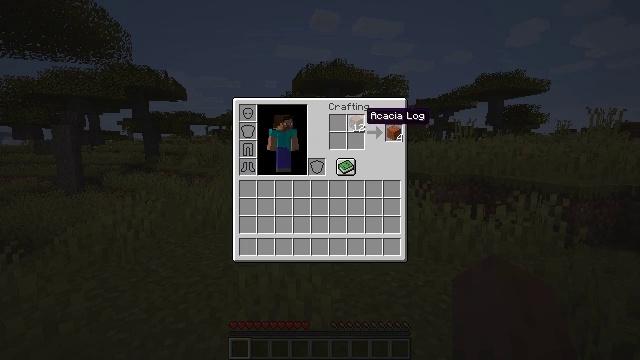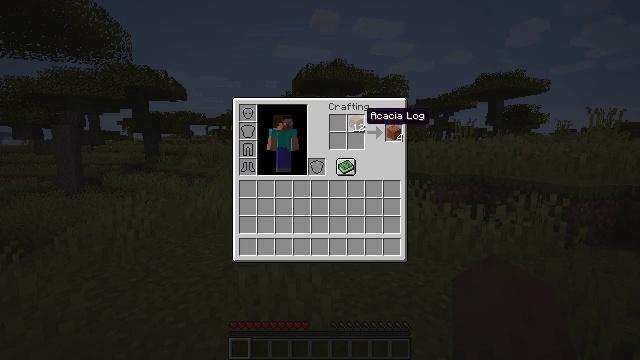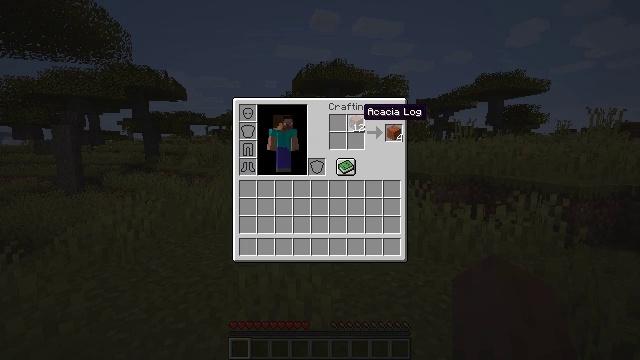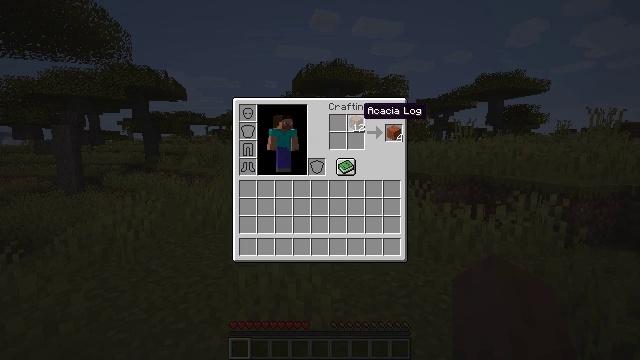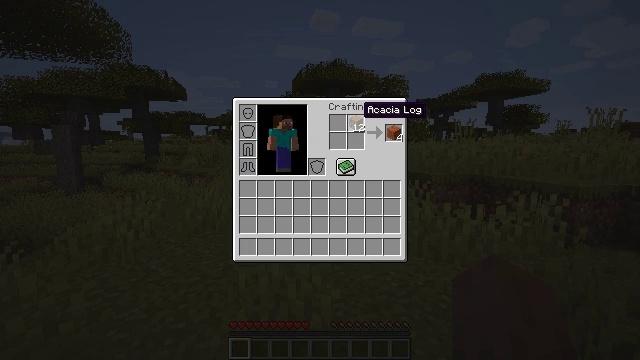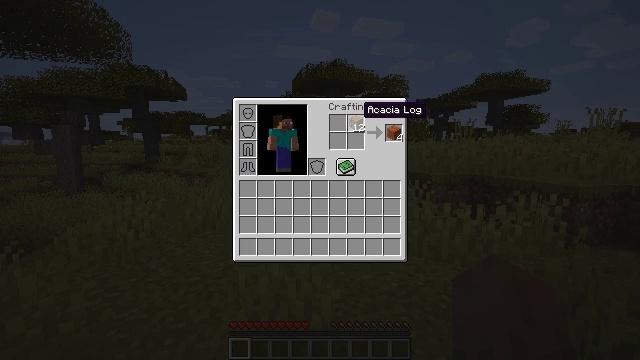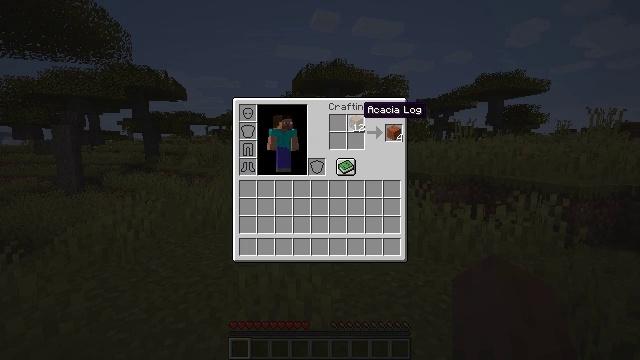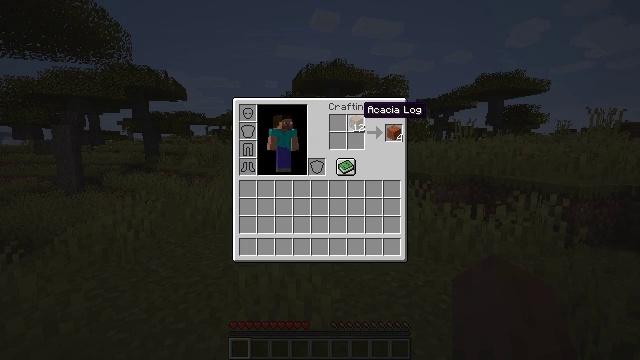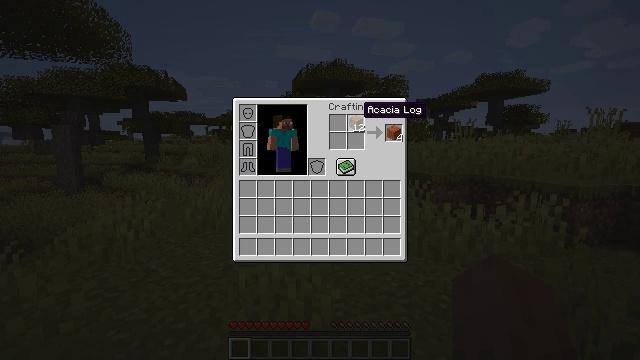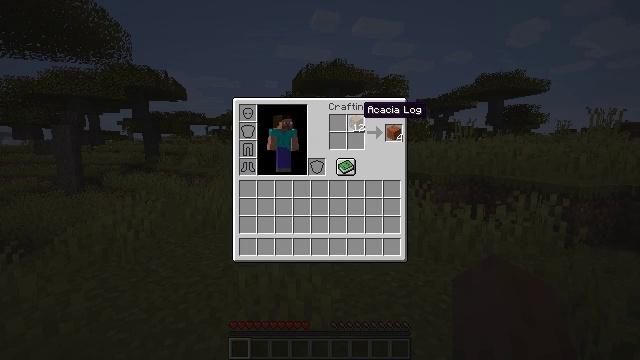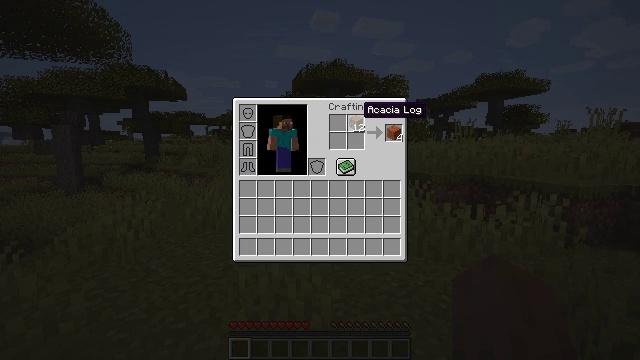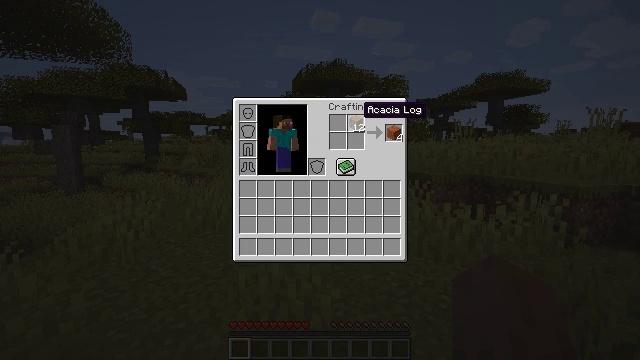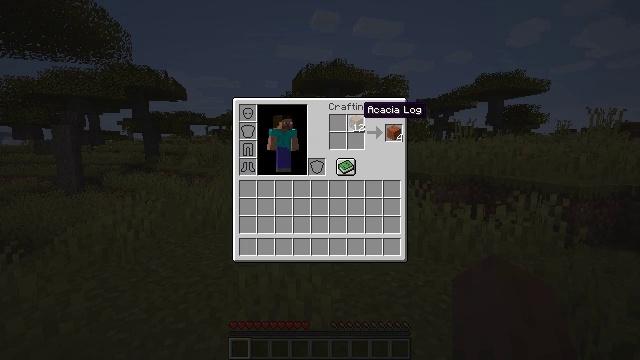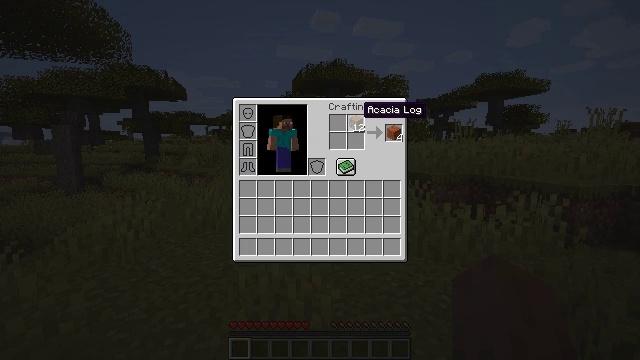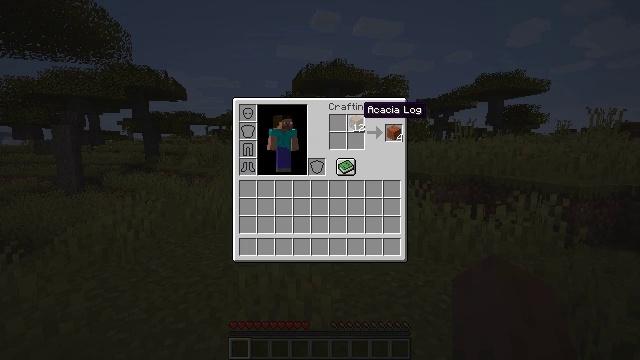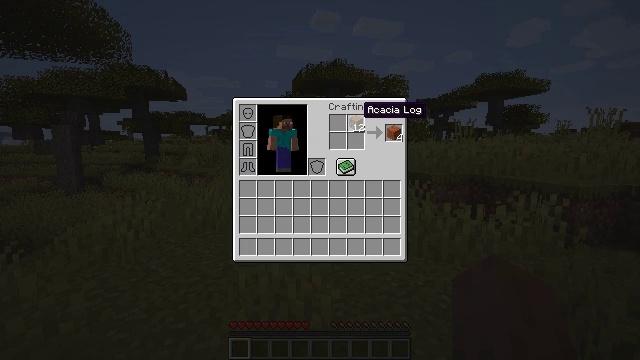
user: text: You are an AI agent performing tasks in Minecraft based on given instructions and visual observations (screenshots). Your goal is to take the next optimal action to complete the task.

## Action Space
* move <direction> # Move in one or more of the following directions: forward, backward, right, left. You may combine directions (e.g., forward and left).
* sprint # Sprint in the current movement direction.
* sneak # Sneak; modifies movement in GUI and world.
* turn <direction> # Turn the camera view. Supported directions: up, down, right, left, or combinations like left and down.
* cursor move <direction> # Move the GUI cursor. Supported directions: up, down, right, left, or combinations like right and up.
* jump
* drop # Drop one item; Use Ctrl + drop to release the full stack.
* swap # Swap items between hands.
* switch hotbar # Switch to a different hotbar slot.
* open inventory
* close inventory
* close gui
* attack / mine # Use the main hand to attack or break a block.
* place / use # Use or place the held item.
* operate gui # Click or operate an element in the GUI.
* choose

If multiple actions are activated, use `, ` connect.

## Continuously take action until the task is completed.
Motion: motion action
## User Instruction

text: Convert acacia wood to acacia planks.
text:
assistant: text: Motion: no_op
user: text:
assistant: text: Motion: no_op
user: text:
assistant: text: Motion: no_op
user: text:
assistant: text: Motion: no_op
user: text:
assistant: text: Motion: no_op
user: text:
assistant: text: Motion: no_op
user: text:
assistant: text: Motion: no_op
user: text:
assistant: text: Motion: no_op
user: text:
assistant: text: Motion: no_op
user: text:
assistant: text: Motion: no_op
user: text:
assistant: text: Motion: no_op
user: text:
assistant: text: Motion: no_op
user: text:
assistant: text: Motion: no_op
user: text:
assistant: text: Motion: no_op
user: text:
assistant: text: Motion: no_op
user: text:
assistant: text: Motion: no_op
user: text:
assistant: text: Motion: no_op
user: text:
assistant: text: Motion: no_op
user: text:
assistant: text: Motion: no_op
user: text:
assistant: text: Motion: no_op
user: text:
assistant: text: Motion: no_op
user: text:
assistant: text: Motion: no_op
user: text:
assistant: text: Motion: no_op
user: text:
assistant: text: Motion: no_op
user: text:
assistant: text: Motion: no_op
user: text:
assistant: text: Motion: no_op
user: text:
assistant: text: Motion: no_op
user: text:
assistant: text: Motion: cursor move right
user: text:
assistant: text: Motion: cursor move right
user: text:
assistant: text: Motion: no_op